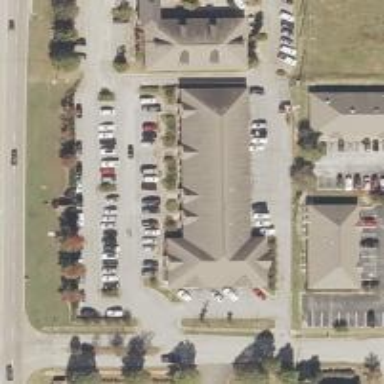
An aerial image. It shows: Healthcare clinic.